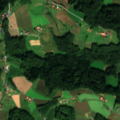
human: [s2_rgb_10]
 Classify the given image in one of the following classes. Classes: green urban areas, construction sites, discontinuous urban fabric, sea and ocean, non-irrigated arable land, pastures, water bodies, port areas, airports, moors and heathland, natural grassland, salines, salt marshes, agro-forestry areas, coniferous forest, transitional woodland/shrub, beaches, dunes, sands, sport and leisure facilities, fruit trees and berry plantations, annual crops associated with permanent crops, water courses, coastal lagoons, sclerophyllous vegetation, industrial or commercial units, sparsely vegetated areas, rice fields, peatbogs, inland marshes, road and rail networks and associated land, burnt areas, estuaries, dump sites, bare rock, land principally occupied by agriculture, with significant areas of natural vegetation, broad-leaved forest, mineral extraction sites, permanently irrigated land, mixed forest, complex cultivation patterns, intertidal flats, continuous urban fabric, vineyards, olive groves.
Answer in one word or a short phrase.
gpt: non-irrigated arable land, complex cultivation patterns, broad-leaved forest